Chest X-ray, PA view. Patient: 67 years old, sex F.
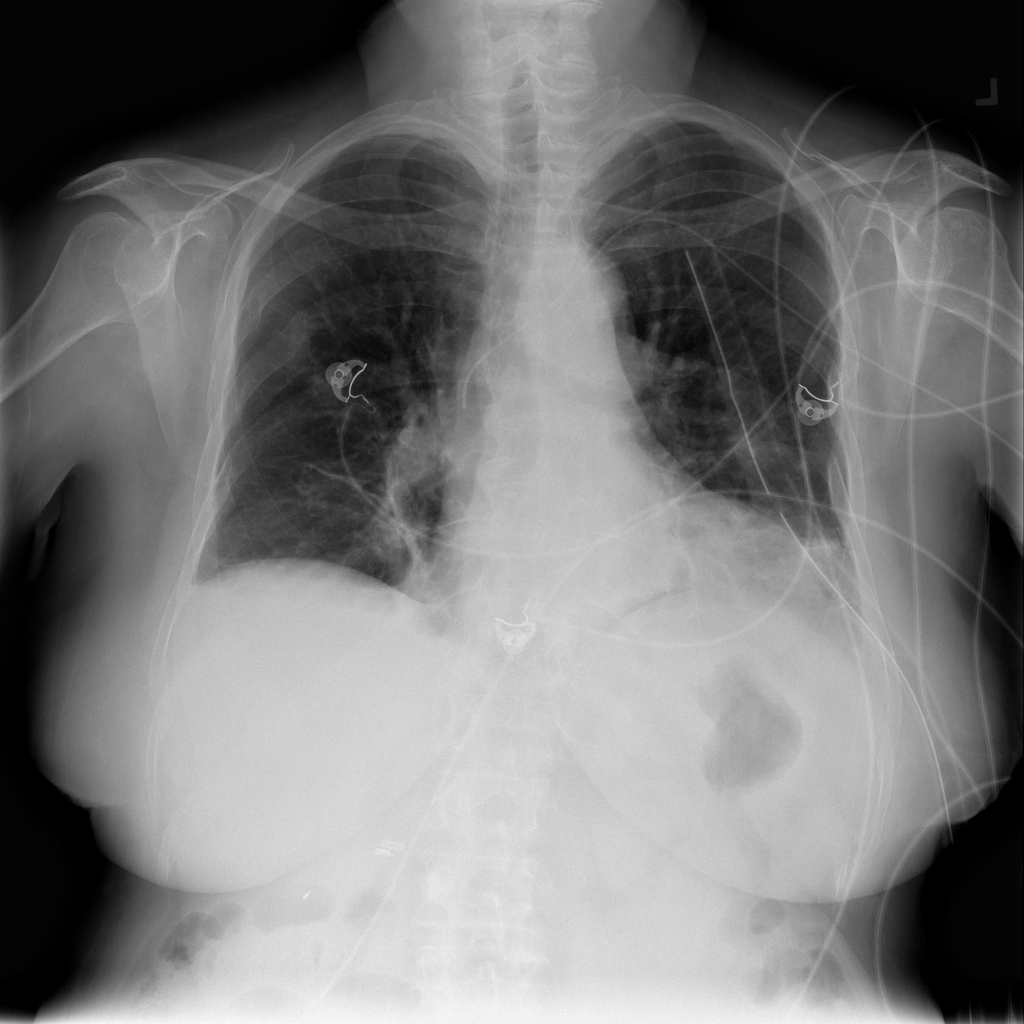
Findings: Atelectasis, Consolidation